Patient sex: F
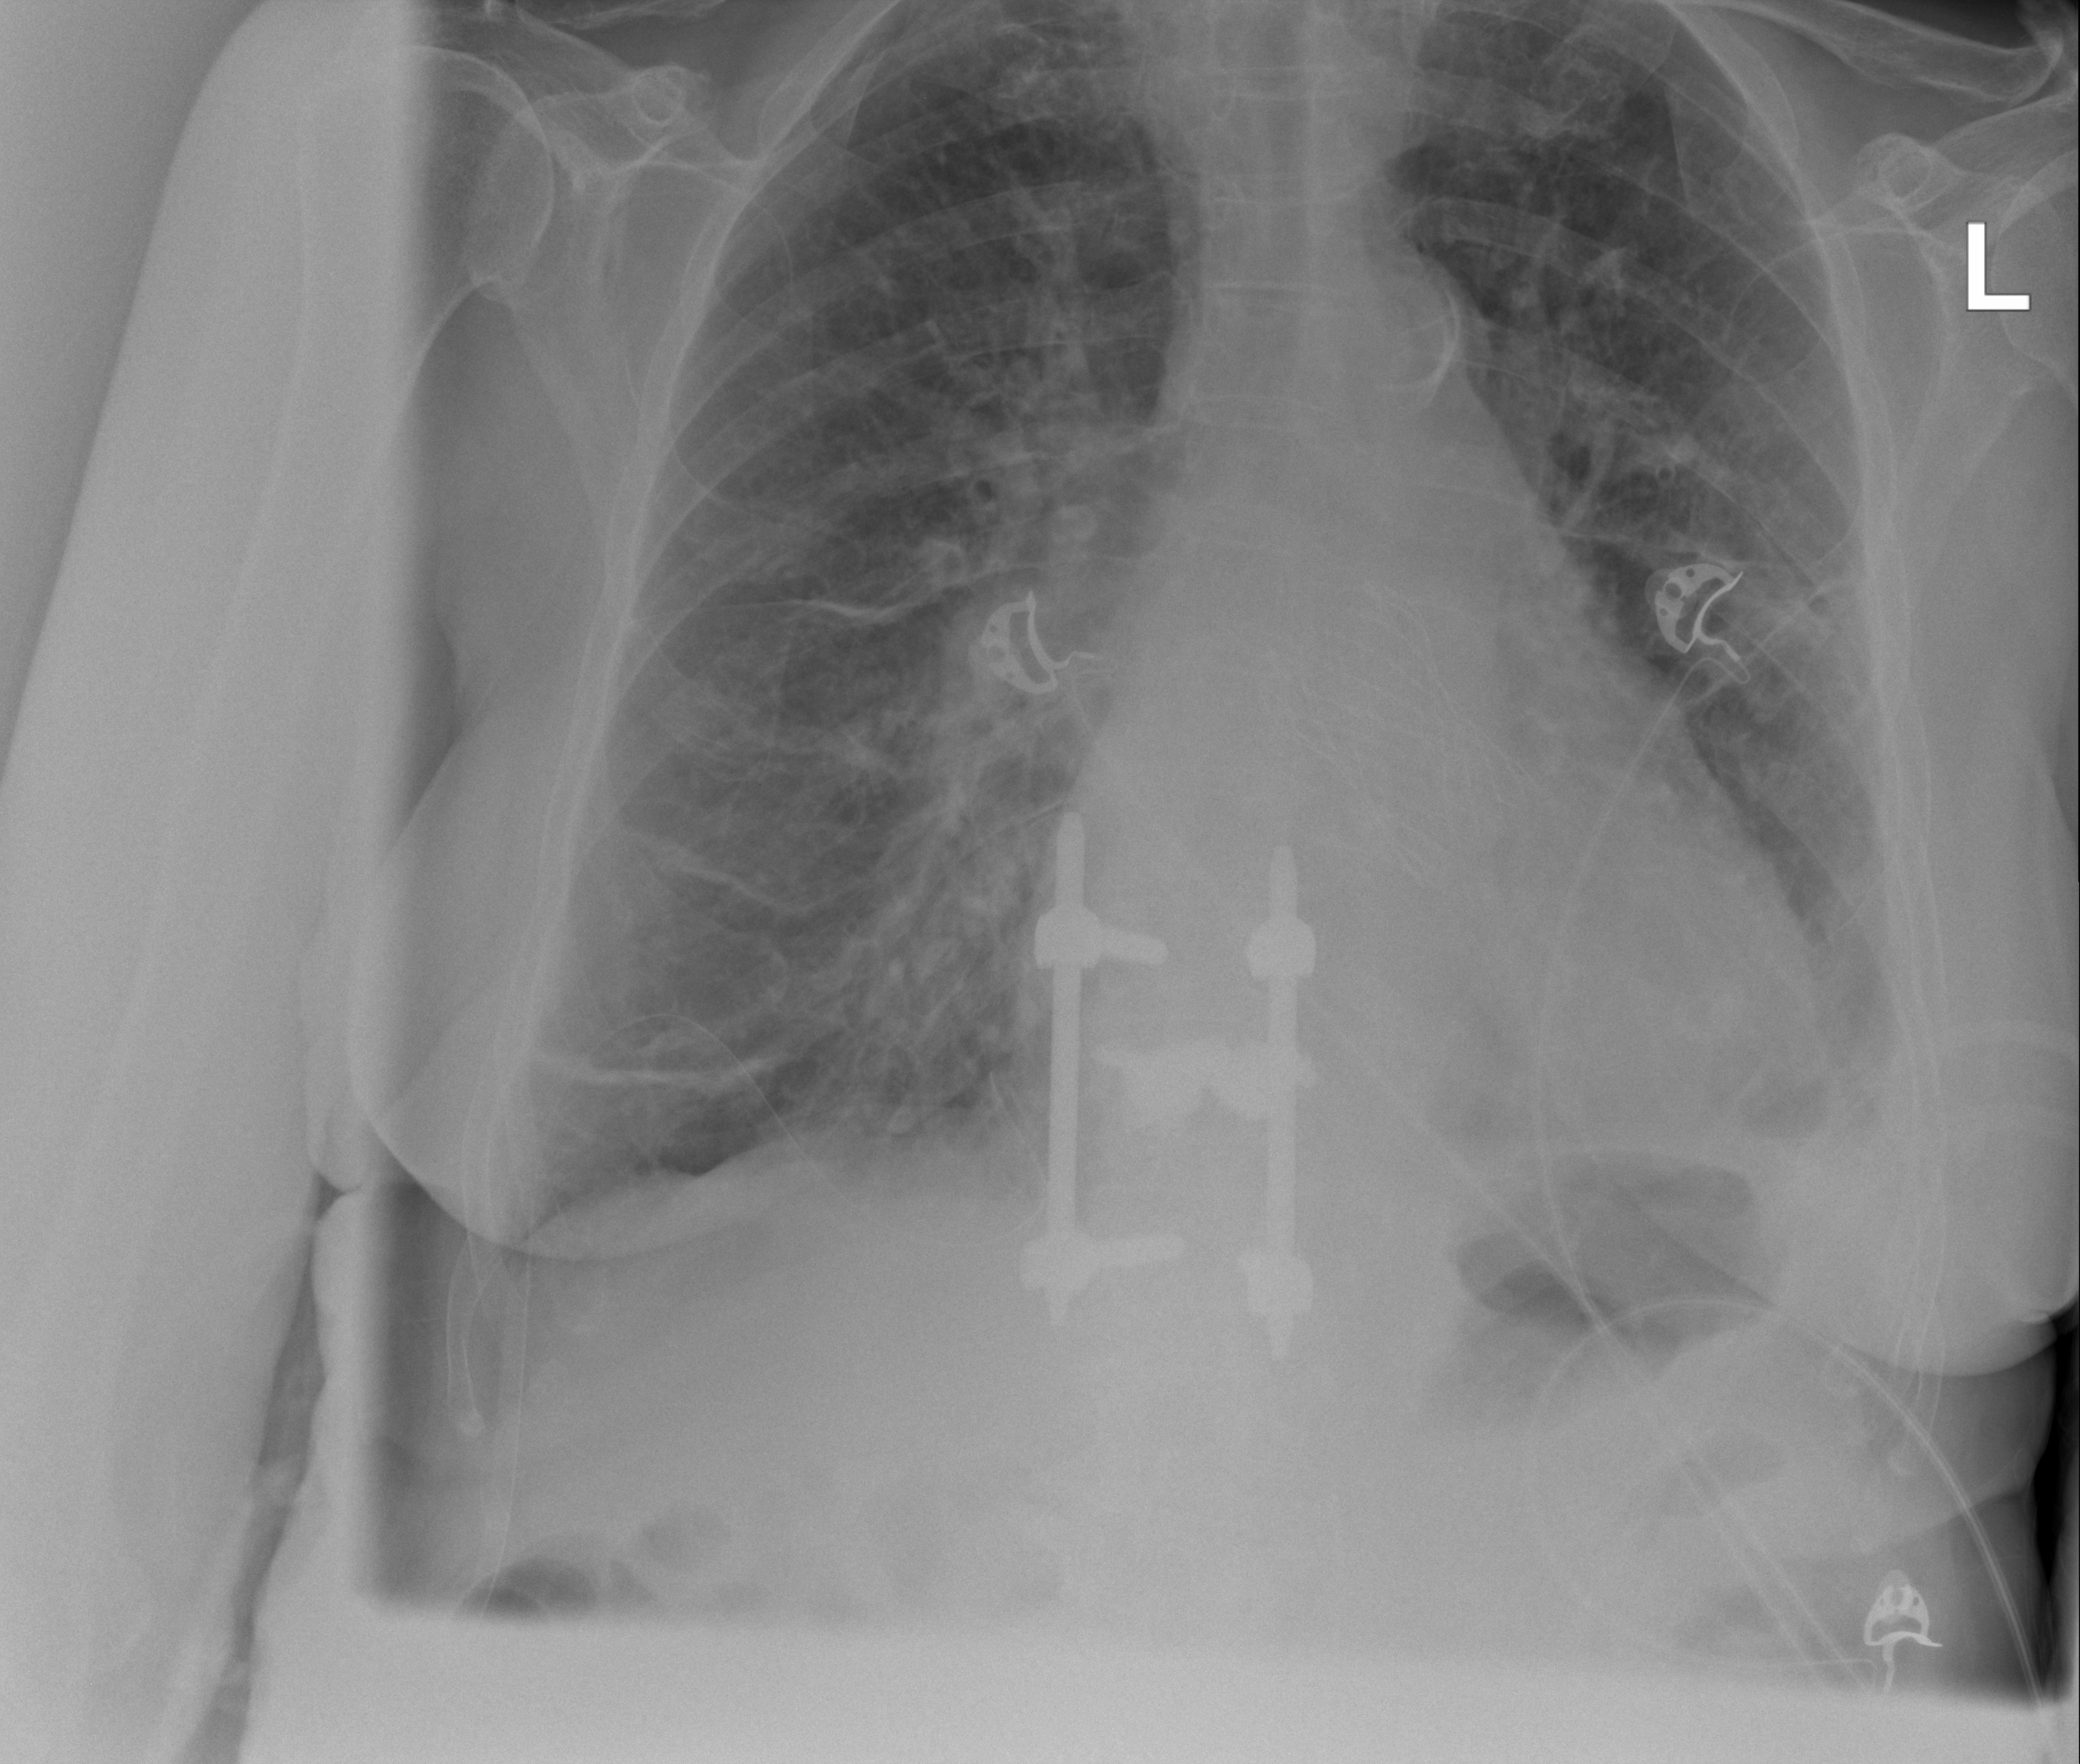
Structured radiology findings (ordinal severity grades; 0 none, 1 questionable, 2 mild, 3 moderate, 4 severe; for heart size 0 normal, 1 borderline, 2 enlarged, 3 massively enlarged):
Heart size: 1
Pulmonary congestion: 2
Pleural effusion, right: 1
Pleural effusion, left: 2
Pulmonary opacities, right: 2
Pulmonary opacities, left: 2
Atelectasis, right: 2
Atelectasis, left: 2